Question: I have a Word 2013 document containing a check box control. I have set this checkbox's property to 'fooCheckBox':

Now I would like to programmatically find and manipulate that particular checkbox using Open XML SDK 2.5. I know how to find/enumerate checkboxes, but I don't know how to find a particular 'SdtContentCheckBox' by its property:
Given a 'WordprocessingDocument doc', how can I retrieve a specific 'SdtContentCheckBox''s by its property?
(I have working code, which I am posting as an <URL>
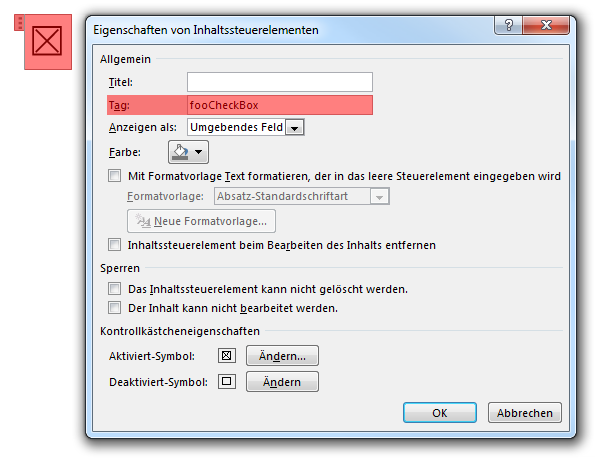
Answer: Apparently, a 'SdtContentCheckBox' object's '.Parent' property references a 'SdtProperty' collection which can be queried for a 'Tag' descendant.
I do not understand the logic behind this object modelling, but it can be used to get the job done:
'''
// using DocumentFormat.OpenXml.Packaging;
// using System.Diagnostics;
// using System.Linq;
SdtContentCheckBox TryGetCheckBoxByTag(WordprocessingDocument doc, string tag)
{
foreach (var checkBox in doc.MainDocumentPart.Document.Descendants<SdtContentCheckBox>())
{
var tagProperty = checkBox.Parent.Descendants<Tag>().FirstOrDefault();
if (tagProperty != null)
{
Debug.Assert(tagProperty.Val != null);
if (tagProperty.Val.Value == tag)
{
// a checkbox with the given tag property was found
return checkBox;
}
}
}
// no checkbox with the given tag property was found
return null;
}
'''